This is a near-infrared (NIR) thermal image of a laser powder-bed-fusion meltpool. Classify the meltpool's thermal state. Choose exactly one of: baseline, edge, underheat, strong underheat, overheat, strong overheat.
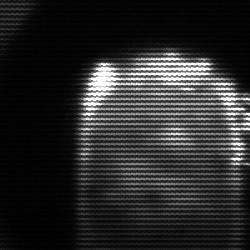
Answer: baseline